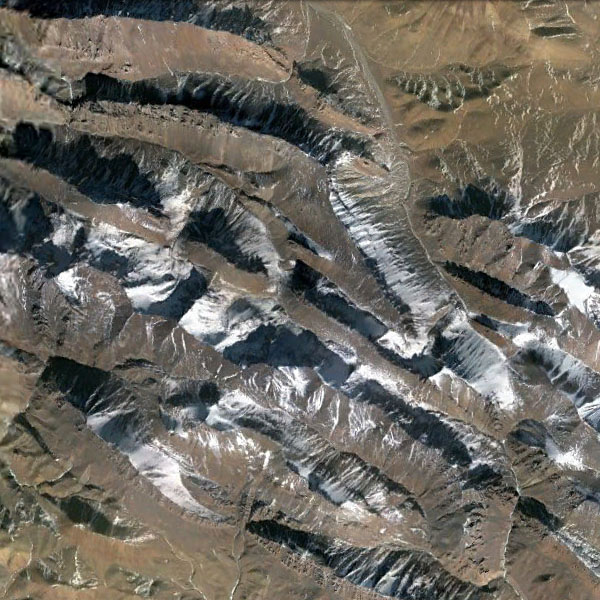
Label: Mountain